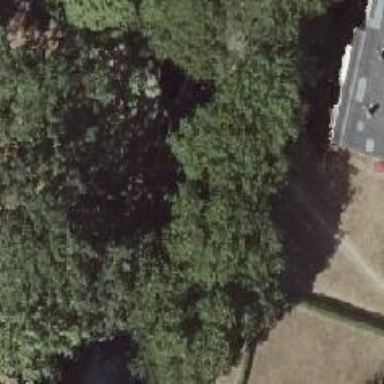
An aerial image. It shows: Avenue of deciduous broadleaved trees.